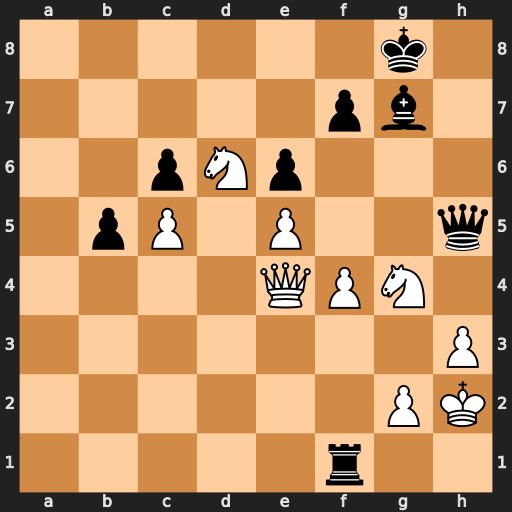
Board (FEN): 6k1/5pb1/2pNp3/1pP1P2q/4QPN1/7P/6PK/5r2
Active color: w
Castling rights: -
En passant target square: -
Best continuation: Qe2 Rxf4 Nf6+ Rxf6 Qxh5